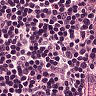
Metastatic tissue present: no